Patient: sex M, age 30
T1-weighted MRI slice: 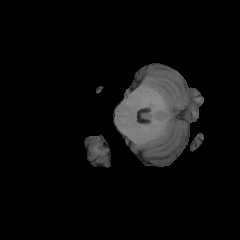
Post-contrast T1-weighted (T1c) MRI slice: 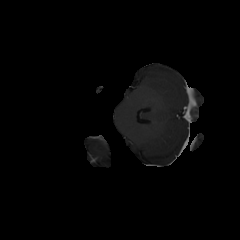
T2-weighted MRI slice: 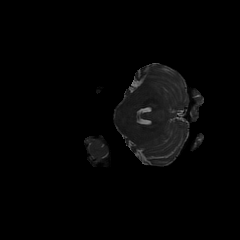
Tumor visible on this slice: no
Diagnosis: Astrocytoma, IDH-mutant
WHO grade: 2